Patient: sex M, age 45
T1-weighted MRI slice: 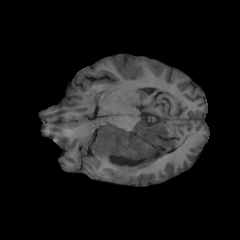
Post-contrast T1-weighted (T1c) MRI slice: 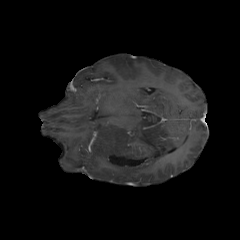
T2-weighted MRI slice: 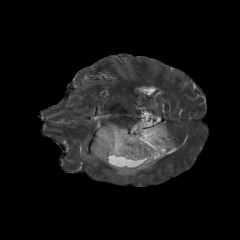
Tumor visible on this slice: yes
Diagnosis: Astrocytoma, IDH-mutant
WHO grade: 2